Question: Since iOS 7, Apple encourages developers to show content behind navigation bars and other translucent elements.
Let's say that I have a view controller embedded in a navigation view, adding to this view controller a map view and extending the edges of the map view to the bounds of the screen (so even the navigation bar) gives the expected effect : the navigation bar blurs the content of the map view.
But iOS also does something else : although the map itself is rendered the navigation bar, if a ui element the user must see or touch (for example the compass) is actually offseted so that it isn't hidden by the navigation bar ; a picture is worth a thousand words :

What I would like to know is what property of the map view I should use to make it behave like this programmatically ? (because if I manually add a translucent view on the top of my map, the compass will be hidden, so I would like to be able to do that) ? This question also applies for other kinds of views, such as table views, is it the same principle ?
Thank you.
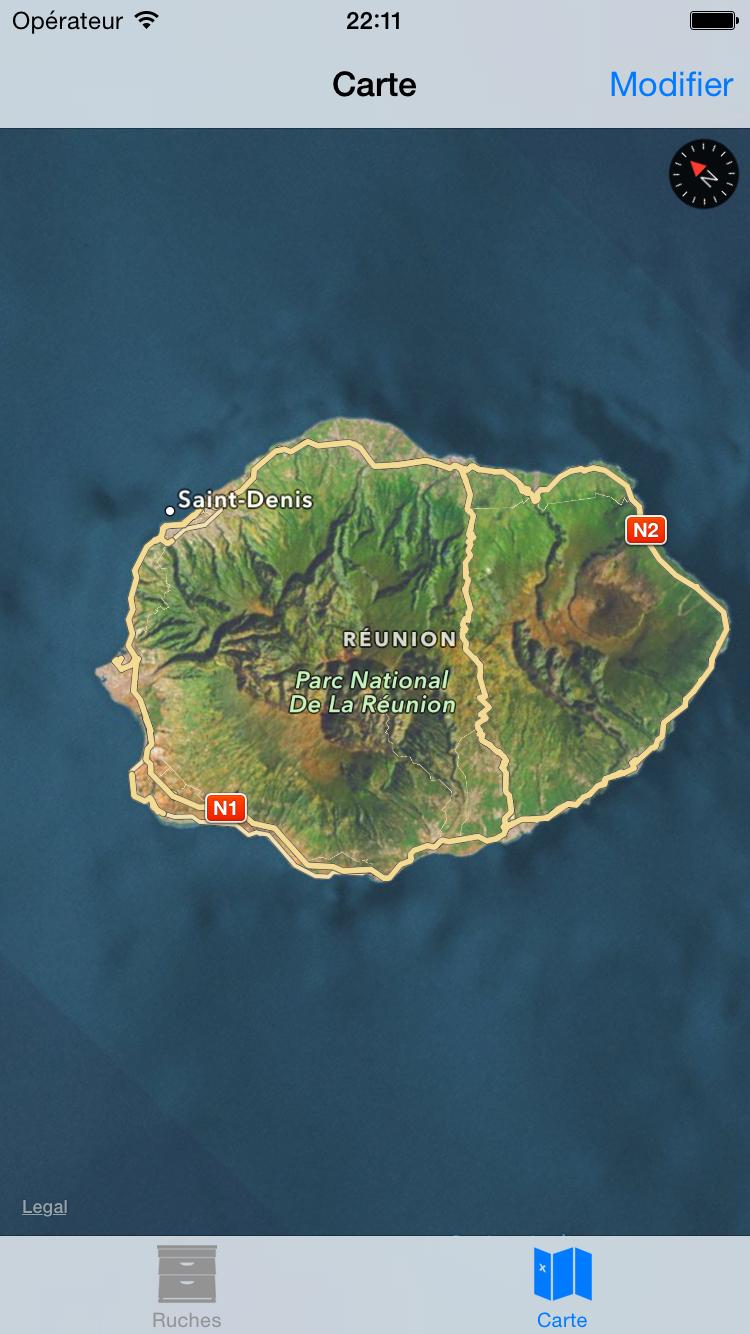
Answer: For 'UIScrollView' and its subclasses ('UICollectionView', 'UITableView'), setting the 'contentInset' to something like, say, 'UIEdgeInsetsMake(64.0 /* TOP */, 0.0 /* LEFT */, 44.0 /* BOTTOM */, 0.0 /* RIGHT */);' would be the way to go.
You can inspect the 'UIViewController''s properties 'topLayoutGuide' and 'bottomLayoutGuide' to determine how much you have to inset.
For 'MKMapView', I've tried adding it programmatically and it appear that it adjusts the frame of the compass and the "Legal" label automatically. I would say that it takes 'topLayoutGuide' and 'bottomLayoutGuide' into account to layout the button and label.